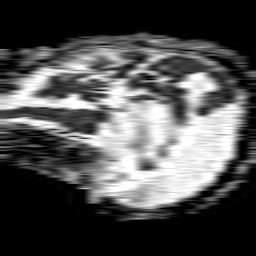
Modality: ADC
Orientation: sagittal
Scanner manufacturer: philips
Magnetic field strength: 1.5 T
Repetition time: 4.6 s
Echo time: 0.08941 s